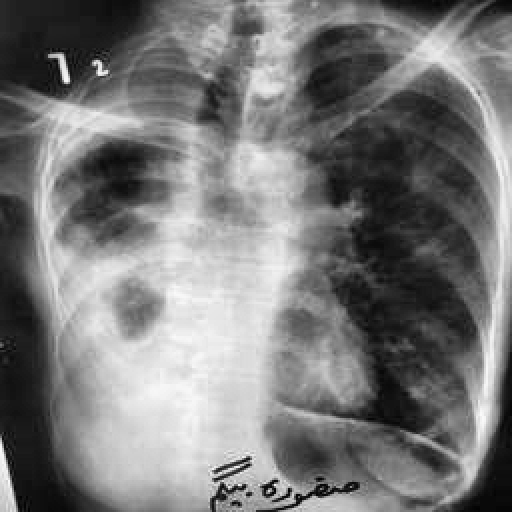
Finding: TUBERCULOSIS